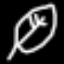
Label: leaf